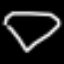
Label: diamond